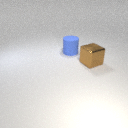
large blue rubber cylinder behind large brown metal cube